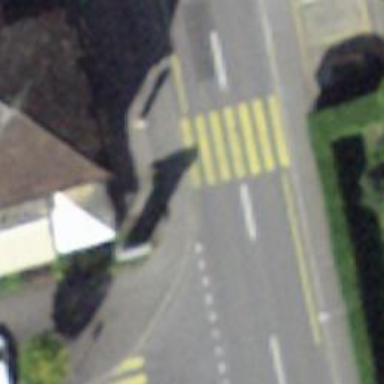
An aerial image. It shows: Marked zebra crossing on the road.